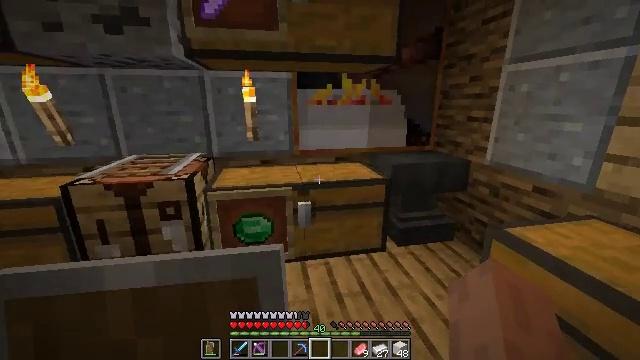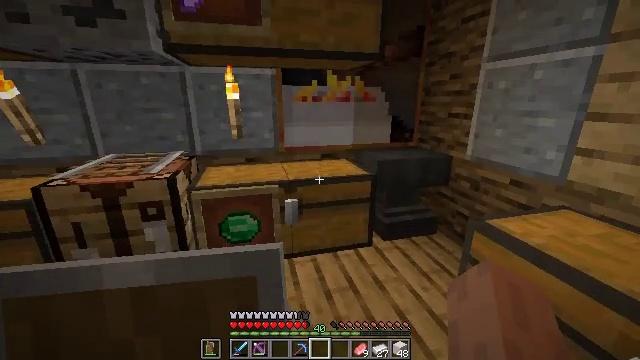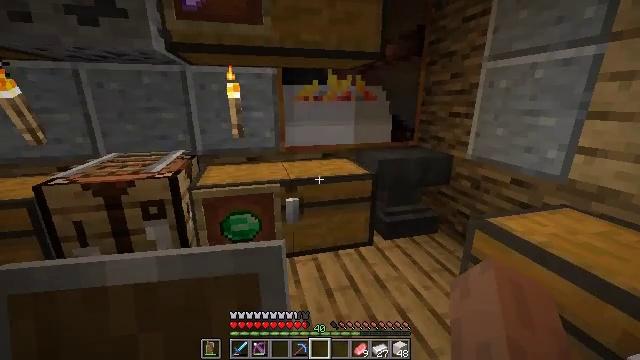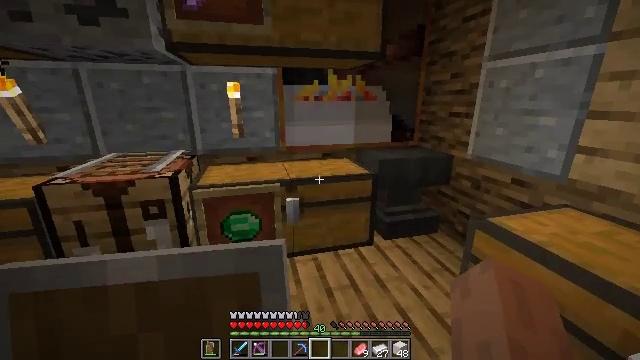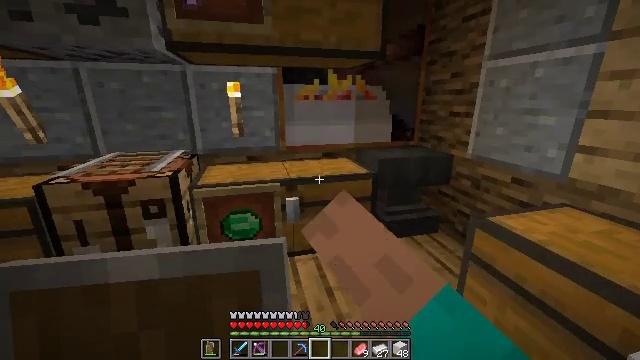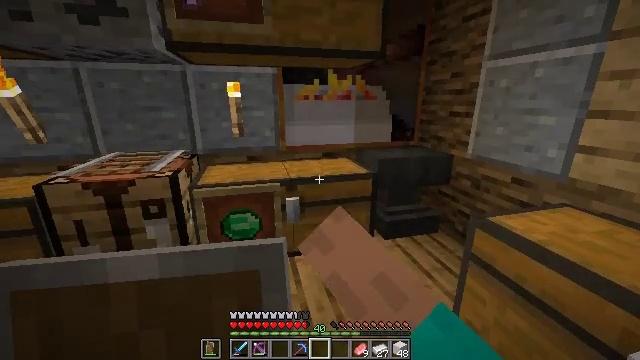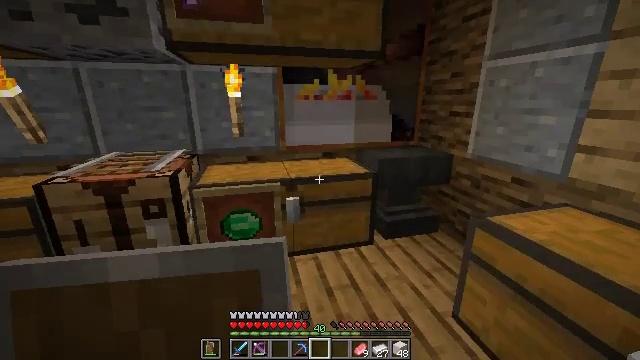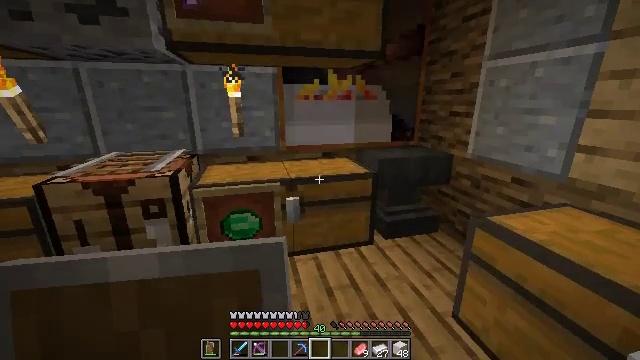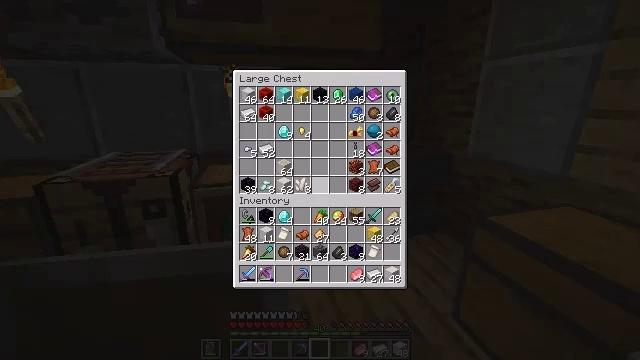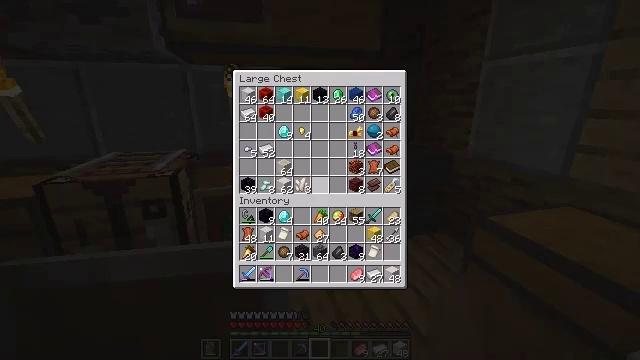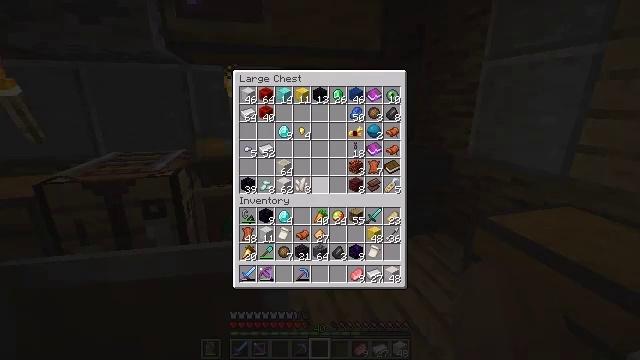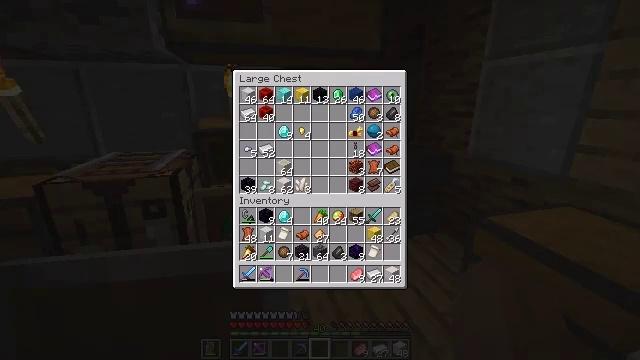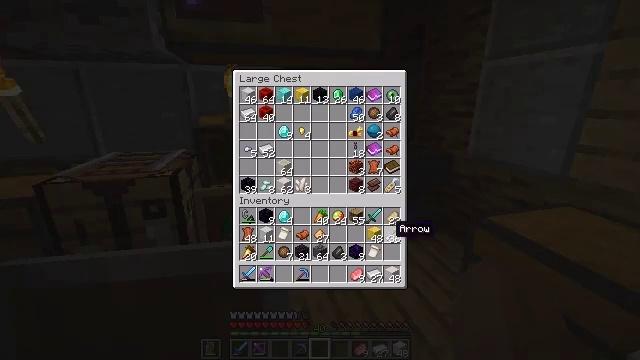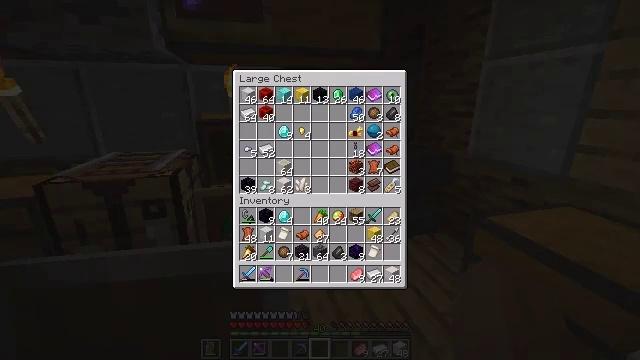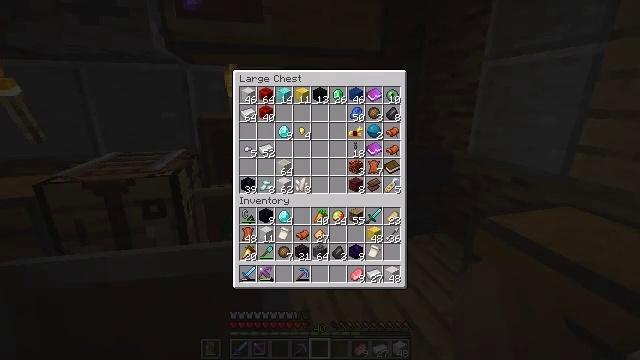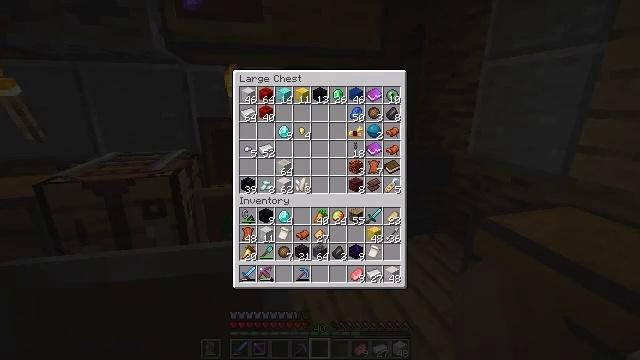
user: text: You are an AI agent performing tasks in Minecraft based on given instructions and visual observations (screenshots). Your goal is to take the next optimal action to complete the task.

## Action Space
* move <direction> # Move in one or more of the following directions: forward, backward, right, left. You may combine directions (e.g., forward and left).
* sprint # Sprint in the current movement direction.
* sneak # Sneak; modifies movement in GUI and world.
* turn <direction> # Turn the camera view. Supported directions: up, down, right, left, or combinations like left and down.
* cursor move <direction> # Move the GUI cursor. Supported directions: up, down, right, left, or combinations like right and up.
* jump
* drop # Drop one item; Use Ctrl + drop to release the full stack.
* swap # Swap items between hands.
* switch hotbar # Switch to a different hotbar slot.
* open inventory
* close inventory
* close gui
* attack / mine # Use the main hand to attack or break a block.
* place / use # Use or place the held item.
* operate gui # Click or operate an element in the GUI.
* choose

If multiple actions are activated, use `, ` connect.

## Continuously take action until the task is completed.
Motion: motion action
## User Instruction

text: Use ancient debris in the furnace to create netherite scrap.
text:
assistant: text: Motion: turn right
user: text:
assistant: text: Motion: no_op
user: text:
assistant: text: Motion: use / place
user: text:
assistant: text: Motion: use / place
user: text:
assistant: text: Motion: no_op
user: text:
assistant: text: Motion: no_op
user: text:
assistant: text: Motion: no_op
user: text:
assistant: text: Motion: open gui
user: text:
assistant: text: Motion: no_op
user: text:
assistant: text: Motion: no_op
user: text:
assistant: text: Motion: cursor move right and down
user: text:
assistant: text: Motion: cursor move right and down
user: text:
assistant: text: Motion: cursor move right and down
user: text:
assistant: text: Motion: cursor move left
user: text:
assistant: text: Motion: cursor move down
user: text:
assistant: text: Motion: no_op
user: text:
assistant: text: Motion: no_op
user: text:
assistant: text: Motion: no_op
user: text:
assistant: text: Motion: no_op
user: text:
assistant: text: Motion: no_op
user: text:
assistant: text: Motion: no_op
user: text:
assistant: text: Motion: no_op
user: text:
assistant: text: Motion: no_op
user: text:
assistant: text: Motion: no_op
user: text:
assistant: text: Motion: operate gui
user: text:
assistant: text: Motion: operate gui
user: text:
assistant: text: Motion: cursor move left and up, operate gui
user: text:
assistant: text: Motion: cursor move left and up
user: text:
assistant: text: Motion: no_op
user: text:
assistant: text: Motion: no_op